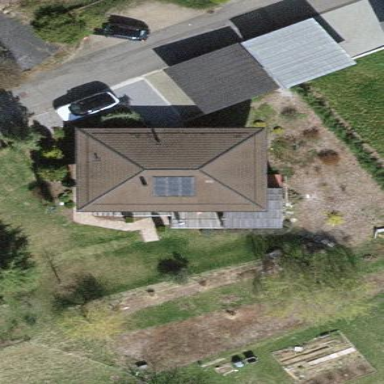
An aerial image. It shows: Simple house.